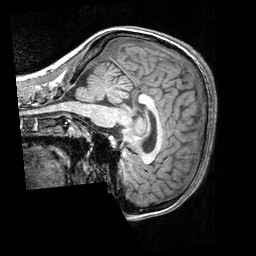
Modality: T1w
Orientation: sagittal
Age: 25
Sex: female
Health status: healthy
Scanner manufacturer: siemens
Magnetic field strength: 3 T
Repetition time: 2.3 s
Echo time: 0.00303 s